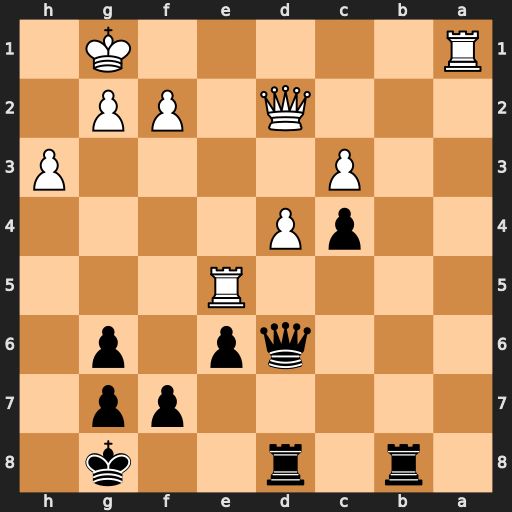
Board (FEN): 1r1r2k1/5pp1/3qp1p1/4R3/2pP4/2P4P/3Q1PP1/R5K1
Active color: b
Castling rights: -
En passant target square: -
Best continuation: Qxe5 dxe5 Rxd2